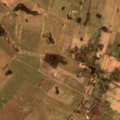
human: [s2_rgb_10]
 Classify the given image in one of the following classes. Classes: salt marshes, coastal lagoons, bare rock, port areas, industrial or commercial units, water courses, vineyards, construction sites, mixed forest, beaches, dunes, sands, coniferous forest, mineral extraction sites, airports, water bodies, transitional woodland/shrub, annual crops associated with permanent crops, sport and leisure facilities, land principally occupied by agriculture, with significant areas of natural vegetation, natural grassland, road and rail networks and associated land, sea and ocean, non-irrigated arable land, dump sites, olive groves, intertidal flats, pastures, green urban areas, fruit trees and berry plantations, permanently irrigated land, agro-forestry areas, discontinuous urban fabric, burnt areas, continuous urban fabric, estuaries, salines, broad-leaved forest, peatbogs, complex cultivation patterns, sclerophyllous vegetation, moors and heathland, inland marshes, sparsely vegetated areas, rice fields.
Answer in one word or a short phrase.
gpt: non-irrigated arable land, pastures, complex cultivation patterns